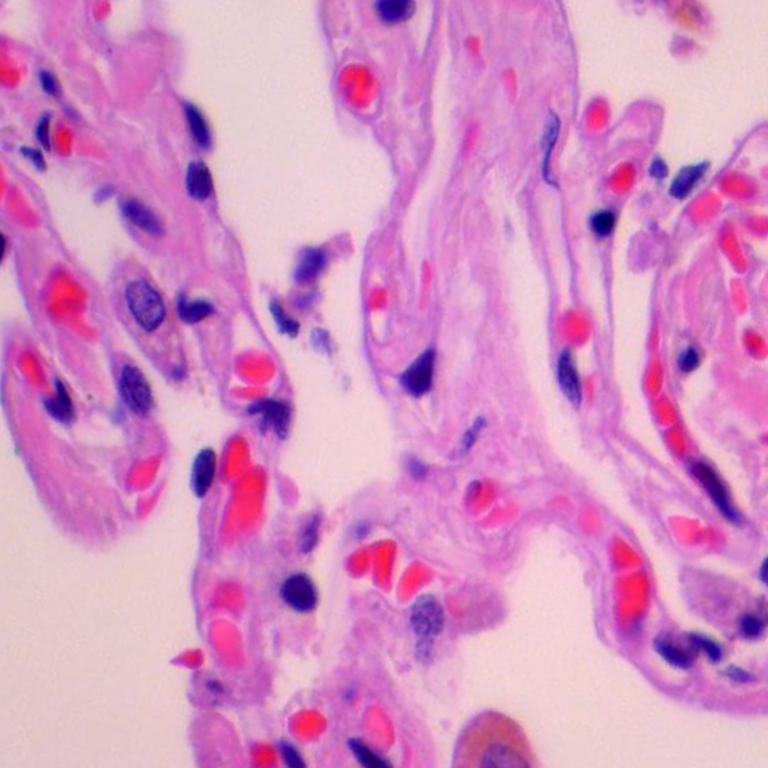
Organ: lung
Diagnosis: benign